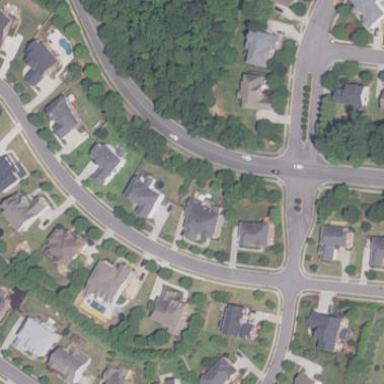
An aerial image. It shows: Residential area consisting of single-family homes.